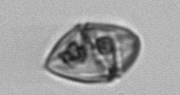
Label: Gyrodinium